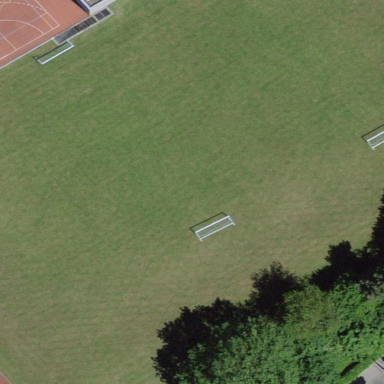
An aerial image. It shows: Multi-sport pitch on leisure land.